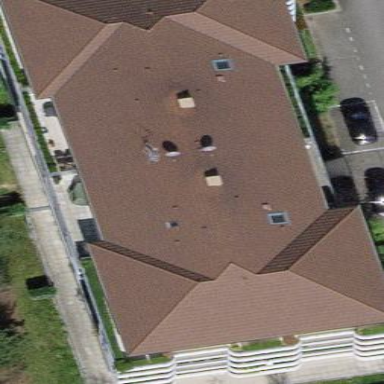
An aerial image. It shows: Apartments building with hipped roof that is oriented along the structure.